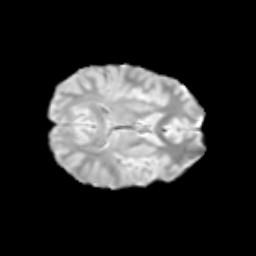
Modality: T2w
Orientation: axial
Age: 10
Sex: male
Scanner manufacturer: siemens
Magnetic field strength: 3 T
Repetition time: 3.8 s
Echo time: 0.07 s